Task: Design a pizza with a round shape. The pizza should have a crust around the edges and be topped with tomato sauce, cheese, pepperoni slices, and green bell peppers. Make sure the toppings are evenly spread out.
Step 190:
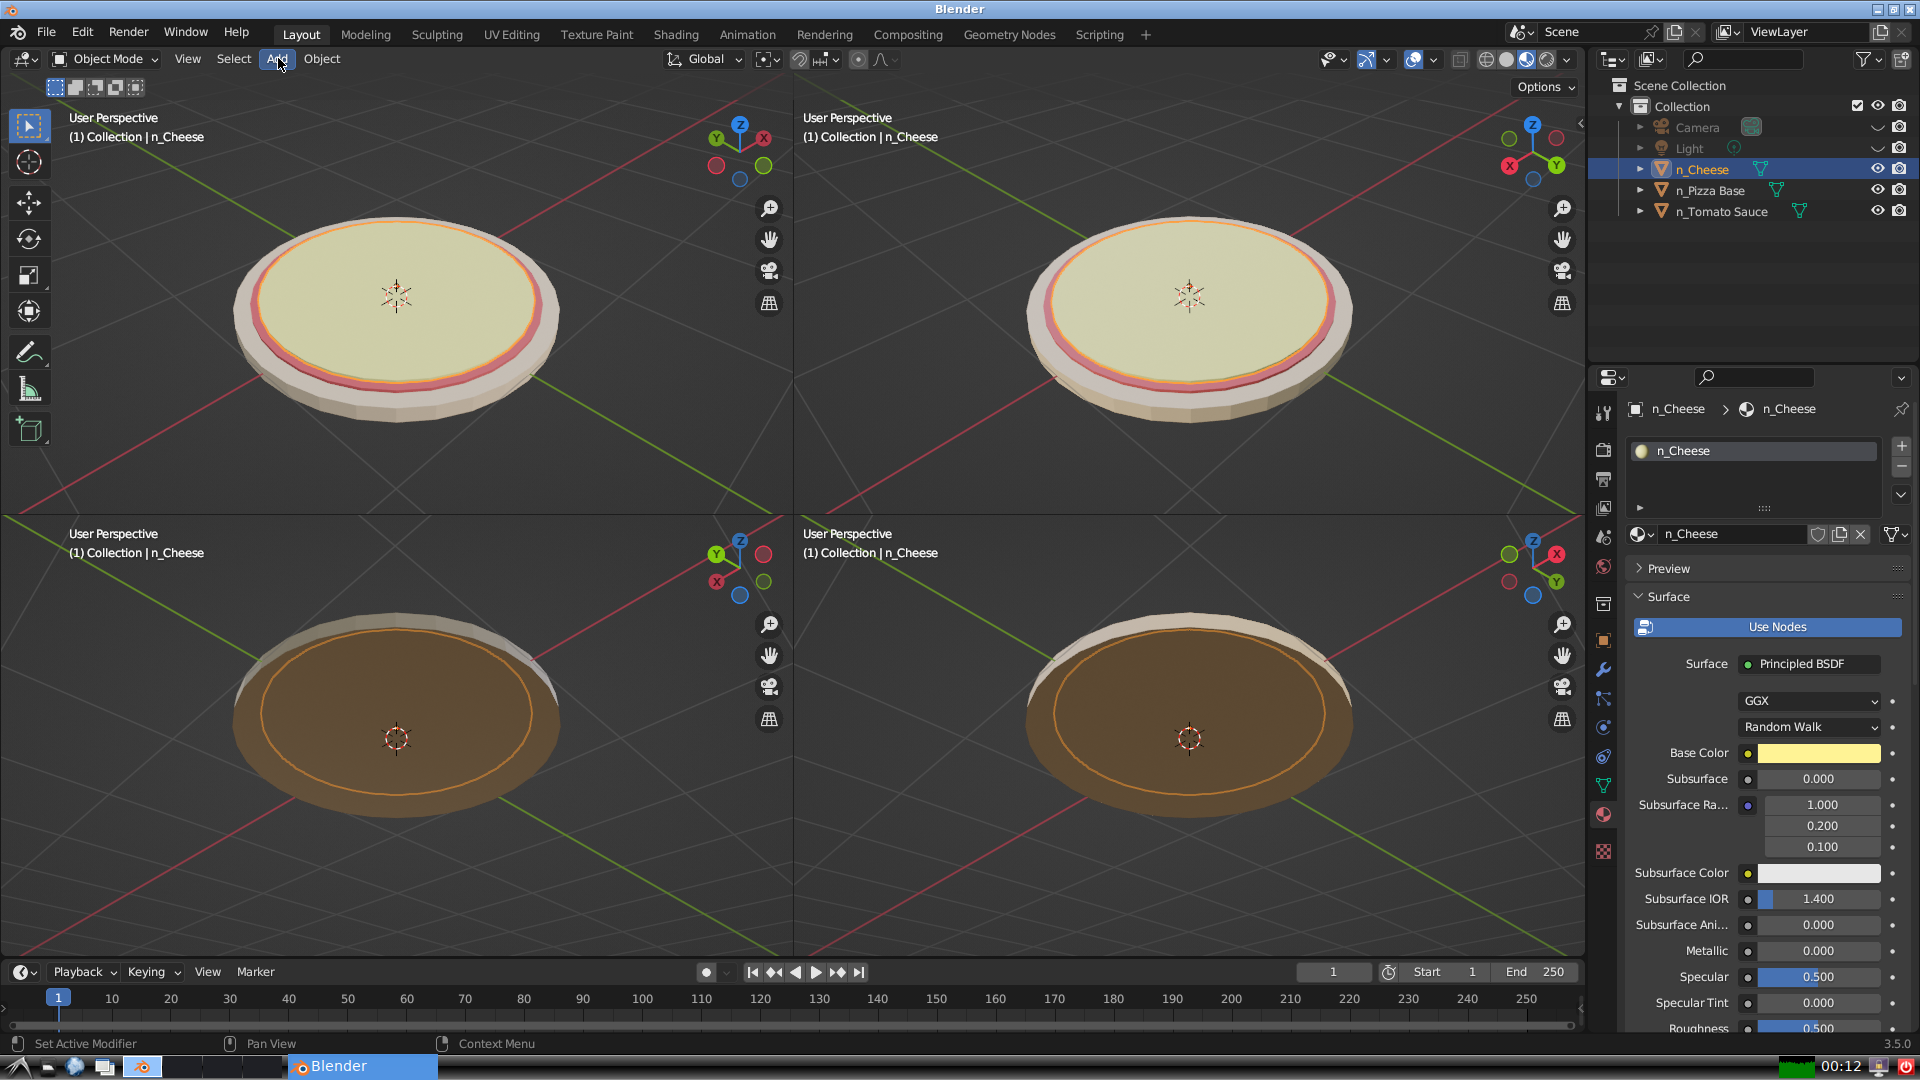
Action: click: no